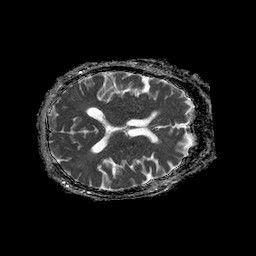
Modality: ADC
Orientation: axial
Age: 70
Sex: female
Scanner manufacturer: philips
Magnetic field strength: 1.5 T
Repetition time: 4.6 s
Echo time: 0.09059 s